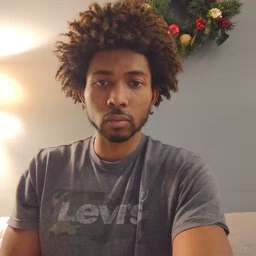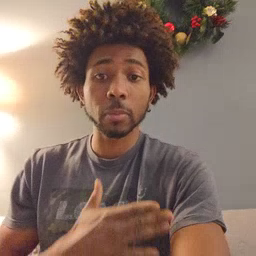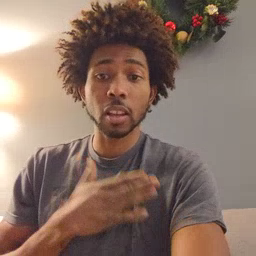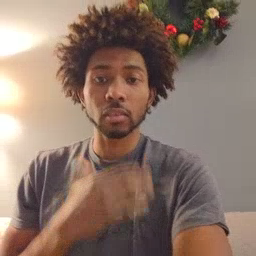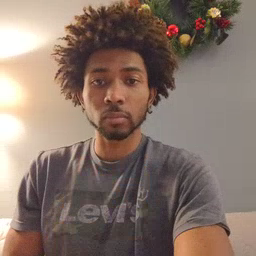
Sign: happy